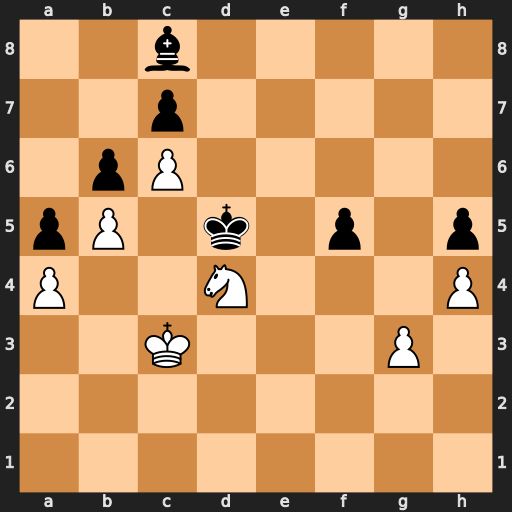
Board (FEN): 2b5/2p5/1pP5/pP1k1p1p/P2N3P/2K3P1/8/8
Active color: w
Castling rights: -
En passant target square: -
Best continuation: Ne2 Kd6 Nf4 Be6 Nxh5